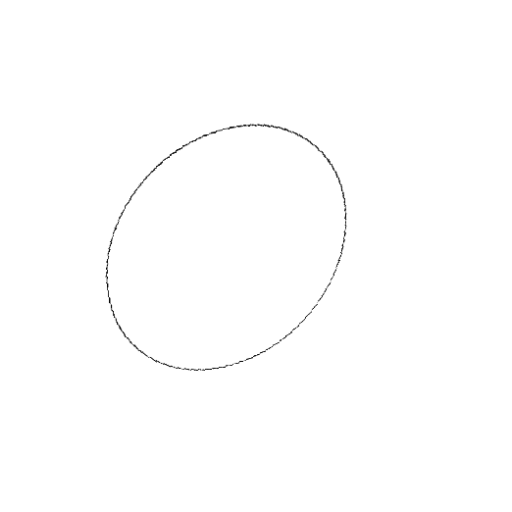
Crossing number: 0